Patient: sex M, age 76
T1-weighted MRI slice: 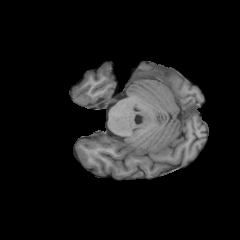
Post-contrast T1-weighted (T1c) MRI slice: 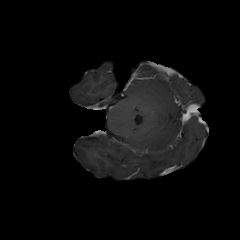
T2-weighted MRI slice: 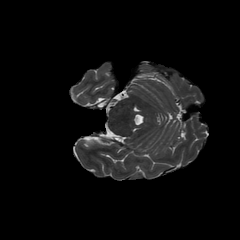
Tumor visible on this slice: no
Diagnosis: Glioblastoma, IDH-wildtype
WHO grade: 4